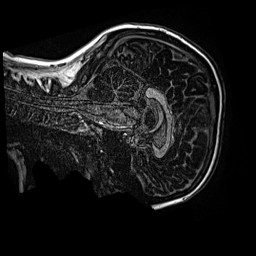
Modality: MP2RAGE
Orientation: sagittal
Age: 13
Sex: female
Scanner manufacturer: siemens
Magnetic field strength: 3 T
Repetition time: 4 s
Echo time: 0.00299 s